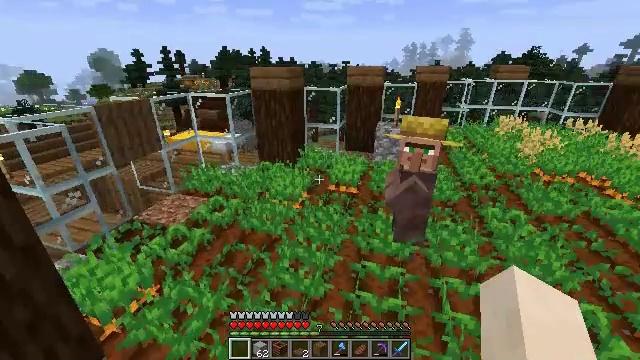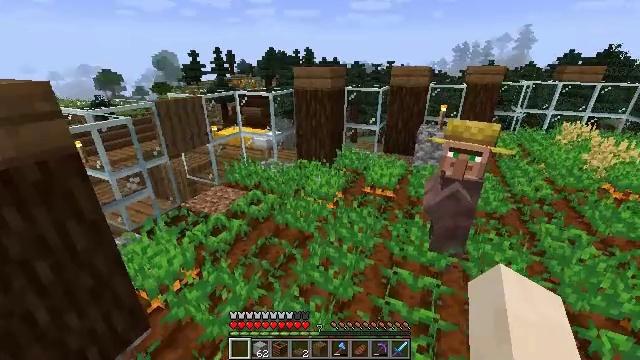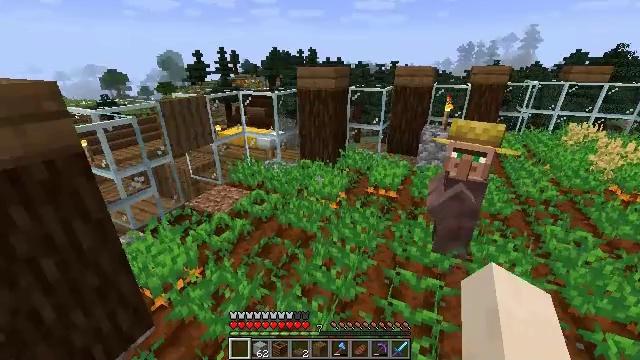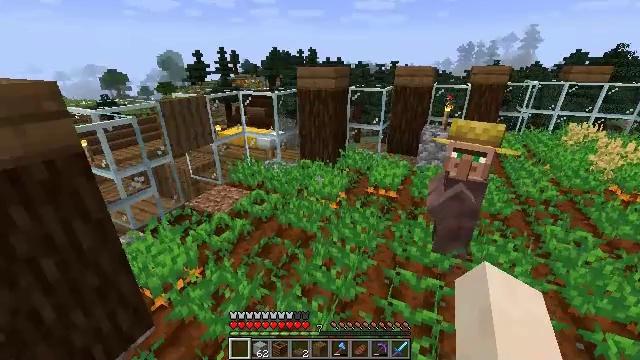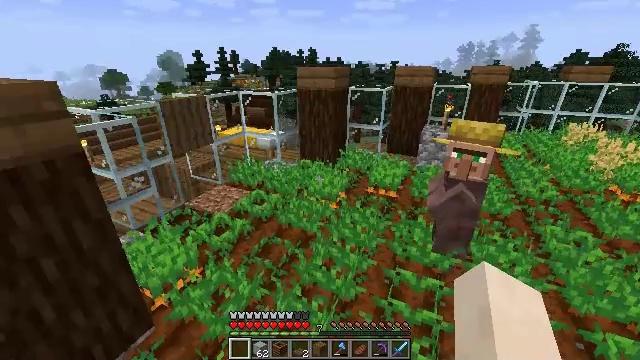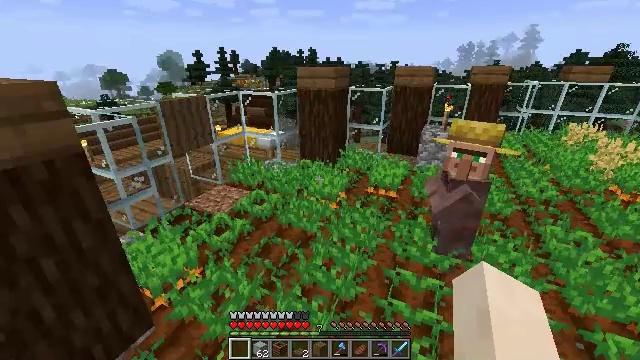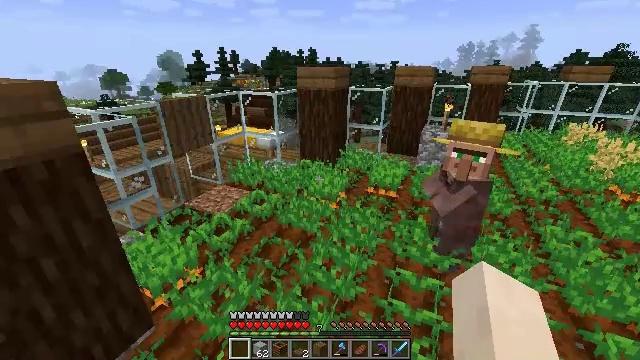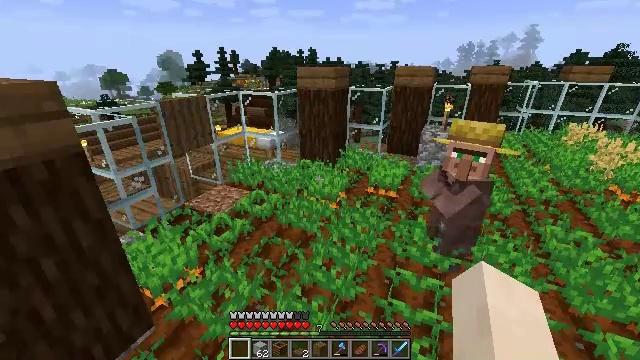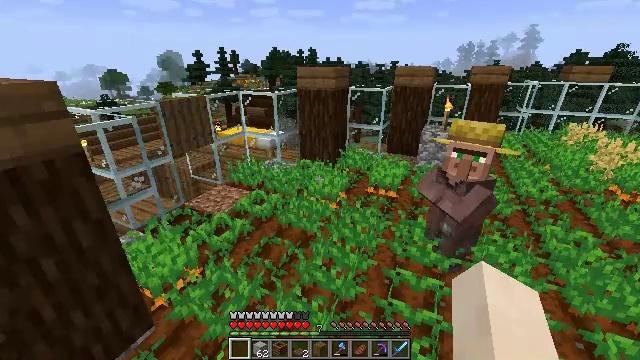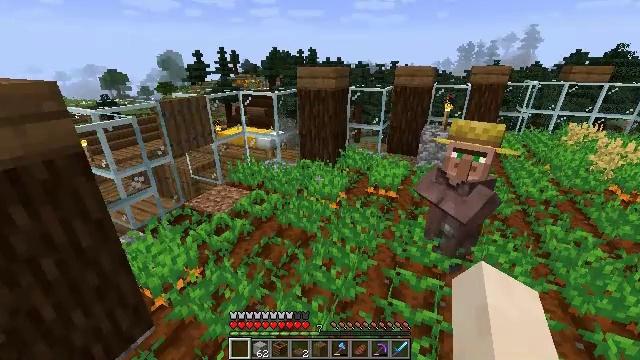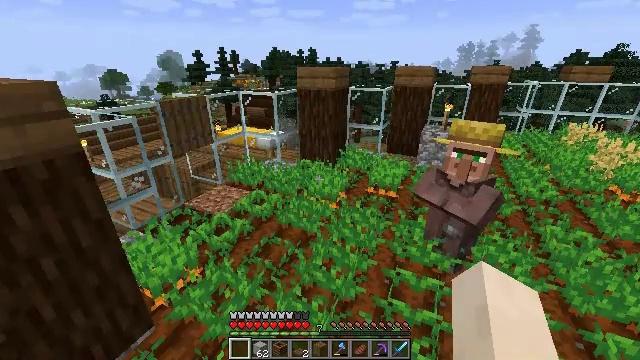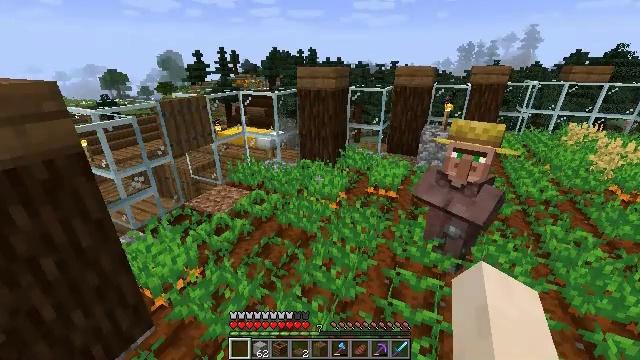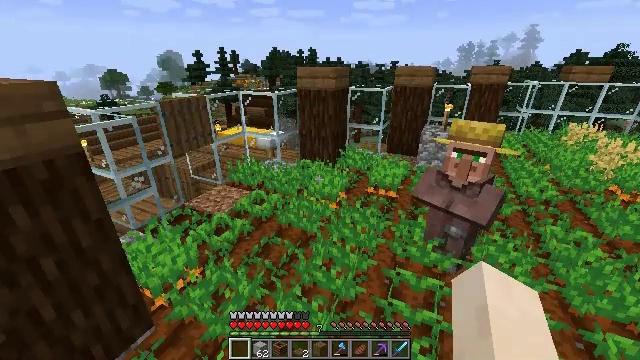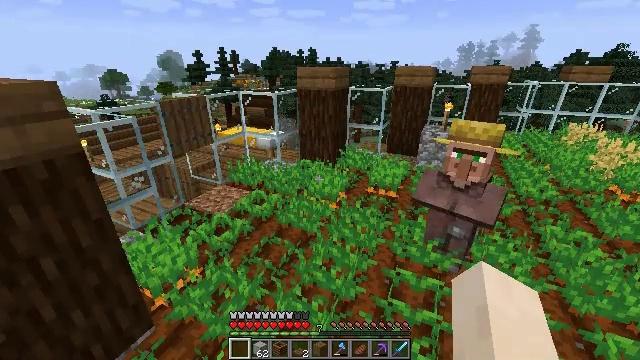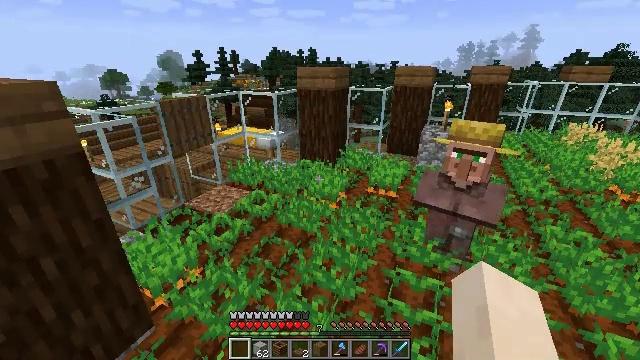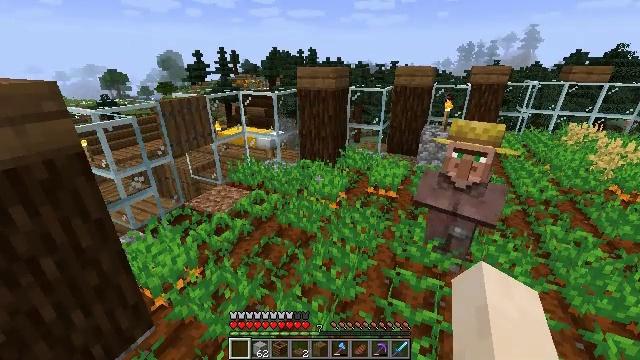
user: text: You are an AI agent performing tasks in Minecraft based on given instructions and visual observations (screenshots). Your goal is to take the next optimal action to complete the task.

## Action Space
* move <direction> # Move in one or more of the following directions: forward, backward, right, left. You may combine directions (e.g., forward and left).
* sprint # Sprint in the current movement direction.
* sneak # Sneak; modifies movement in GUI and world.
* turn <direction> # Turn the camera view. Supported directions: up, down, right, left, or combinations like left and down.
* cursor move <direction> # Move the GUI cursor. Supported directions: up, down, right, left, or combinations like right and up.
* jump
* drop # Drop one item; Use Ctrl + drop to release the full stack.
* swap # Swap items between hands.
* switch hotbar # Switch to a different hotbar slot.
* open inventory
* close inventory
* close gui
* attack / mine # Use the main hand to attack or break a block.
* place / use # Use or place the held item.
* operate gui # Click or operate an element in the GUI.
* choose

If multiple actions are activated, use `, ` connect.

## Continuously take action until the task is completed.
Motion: motion action
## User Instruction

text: Gather carrots from the field.
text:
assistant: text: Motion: turn left
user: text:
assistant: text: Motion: no_op
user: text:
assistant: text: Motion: no_op
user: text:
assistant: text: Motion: no_op
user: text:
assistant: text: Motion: no_op
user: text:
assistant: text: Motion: no_op
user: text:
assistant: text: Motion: no_op
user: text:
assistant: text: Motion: no_op
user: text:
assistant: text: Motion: no_op
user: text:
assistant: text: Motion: no_op
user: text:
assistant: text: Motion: no_op
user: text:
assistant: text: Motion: no_op
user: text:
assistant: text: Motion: no_op
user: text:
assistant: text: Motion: no_op
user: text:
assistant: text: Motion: no_op
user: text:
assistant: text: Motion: no_op
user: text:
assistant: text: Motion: no_op
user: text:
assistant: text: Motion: no_op
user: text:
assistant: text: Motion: no_op
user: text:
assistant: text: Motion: no_op
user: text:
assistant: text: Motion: no_op
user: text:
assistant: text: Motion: no_op
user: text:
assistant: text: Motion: no_op
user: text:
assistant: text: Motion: no_op
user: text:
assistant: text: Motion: no_op
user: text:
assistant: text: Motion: no_op
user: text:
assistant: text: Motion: no_op
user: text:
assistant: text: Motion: no_op
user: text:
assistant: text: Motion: turn right
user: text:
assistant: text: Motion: turn right